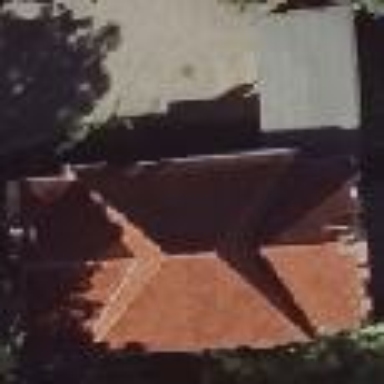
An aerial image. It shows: Chapel building.